Question: When I create a build definition I have setup some source settings, example below:

Problem is I want it to trigger a build when someone checks into the or folders, but the folder is just some libraries and other items it needs. I don't want it to re-run when these libraries are changed. However I need to set them up here to make sure they are copied across to the Build drop server. Is there a way to copy across this folder without forcing a build trigger when someone checks in to this folder?
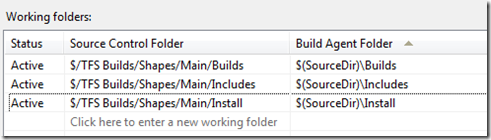
Answer: There are 2 things to do to approach this.
First you need to get your source folders into a build centric layout, this will help to eliminate as much overlapping as possible.
If you need a particular shared folder that shouldn't trigger a build, then don't include it in the source mappings, instead add a script to download the files to your workspace as an early part of the build.
The example will need updating for your visual studio version, and you should pass the sources Directory to the script.
'''
REM %1 represents the Sources directory
REM Compute variables
SET TfExe="%ProgramFiles(x86)%\Microsoft Visual Studio 10.0\Common7\IDE\TF.exe"
REM SET TfExe="C:\Program Files\Microsoft Visual Studio 10.0\Common7\IDE\TF.exe"
Set RefPath="$/TFS BUILDS/Shapes/Main/Includes"
Set localPath="%~1\Includes"
REM set the Drive Letter for this build
Set Localdrive=%localPath:~1,2%
%Localdrive%
cd %1
REM Map the folders
%TfExe% workfold /map %RefPath% %localPath%
REM Get the required content
%TfExe% get %RefPath%
REM Unmap the folders
%TfExe% workfold /unmap %RefPath%
'''